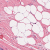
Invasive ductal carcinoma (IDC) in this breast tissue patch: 0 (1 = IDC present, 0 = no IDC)